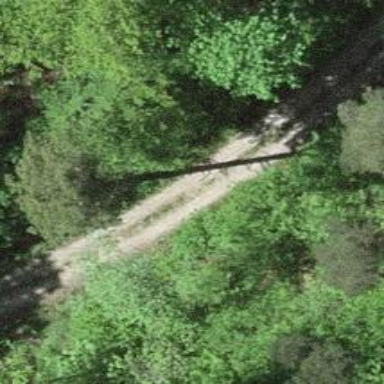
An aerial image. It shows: Unpaved track with grade2 quality type.